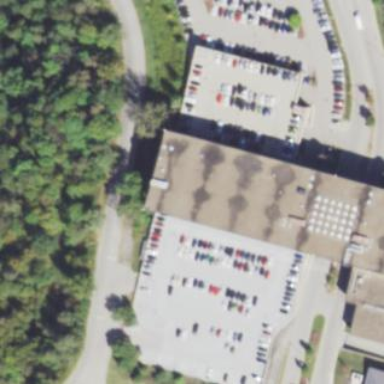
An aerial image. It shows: Multi-storey parking building.